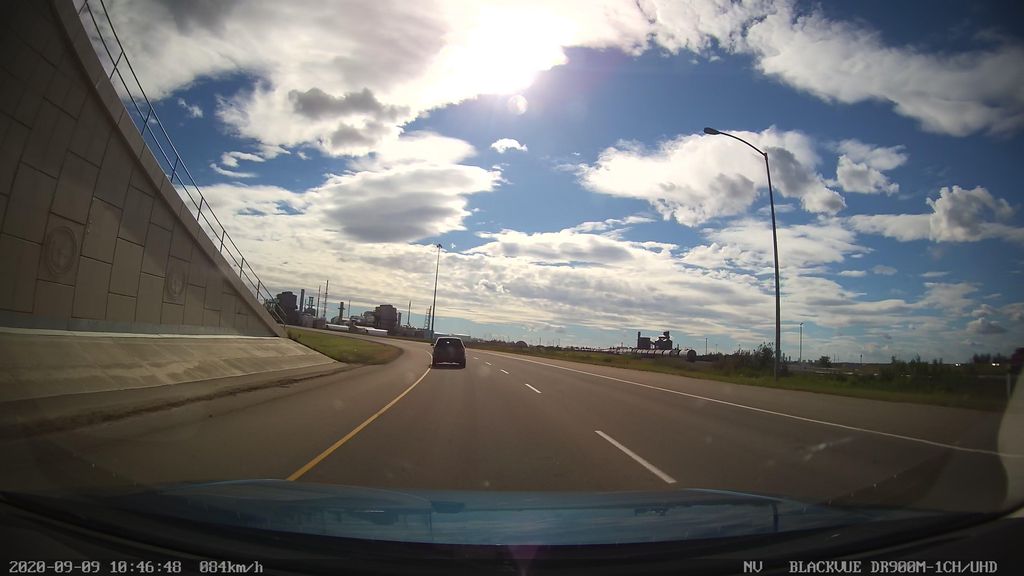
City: edmonton